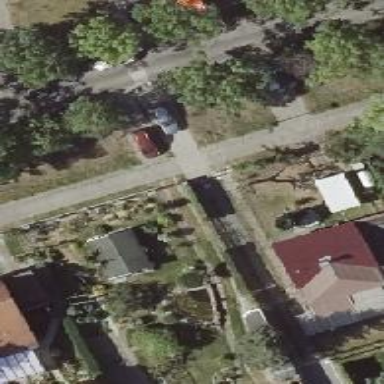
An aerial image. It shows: Concrete driveway serving as service road.